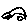
Label: car